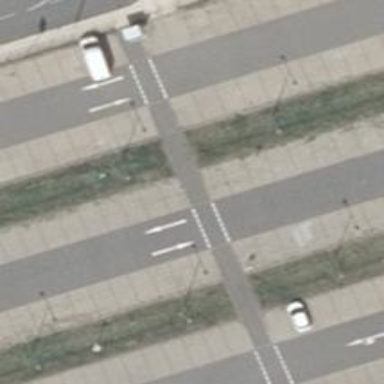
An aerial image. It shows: Footway.